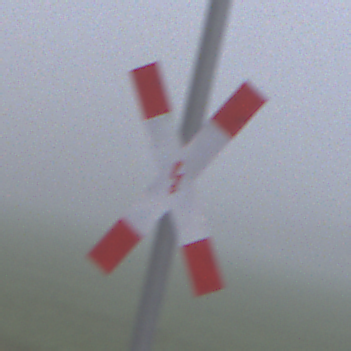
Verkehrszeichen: Andreaskreuz
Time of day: MorningAfternoon
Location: Outdoor (RoadRail)
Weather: Overcast
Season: NotSpecified
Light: Natural